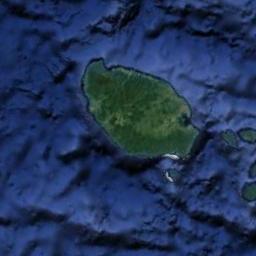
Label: island